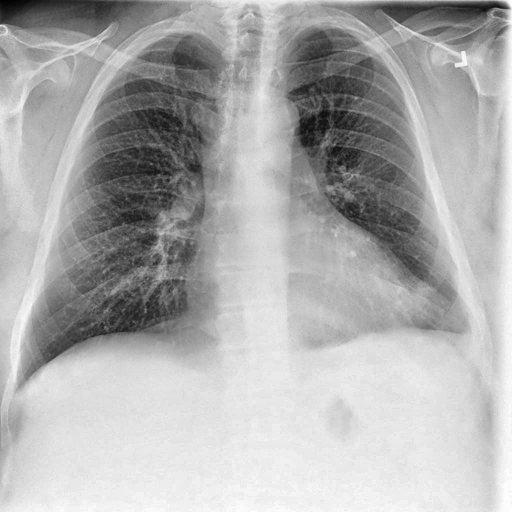
Finding: NORMAL